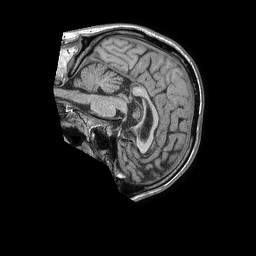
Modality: T1w
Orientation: sagittal
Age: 57
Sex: male
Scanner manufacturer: philips
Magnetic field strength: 1.5 T
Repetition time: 0.007908 s
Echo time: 0.003665 s